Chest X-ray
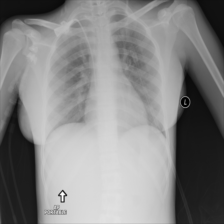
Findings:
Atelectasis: negative
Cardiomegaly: negative
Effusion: negative
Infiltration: negative
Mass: negative
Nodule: negative
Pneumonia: negative
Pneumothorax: negative
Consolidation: negative
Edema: negative
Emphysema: negative
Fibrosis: negative
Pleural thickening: negative
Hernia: negative